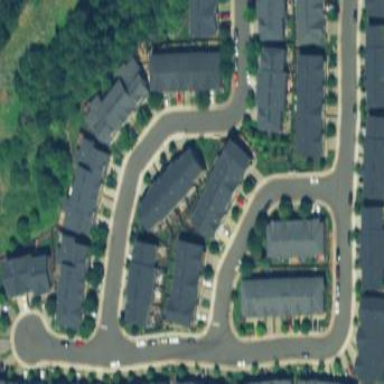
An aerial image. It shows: Residential area with apartments.